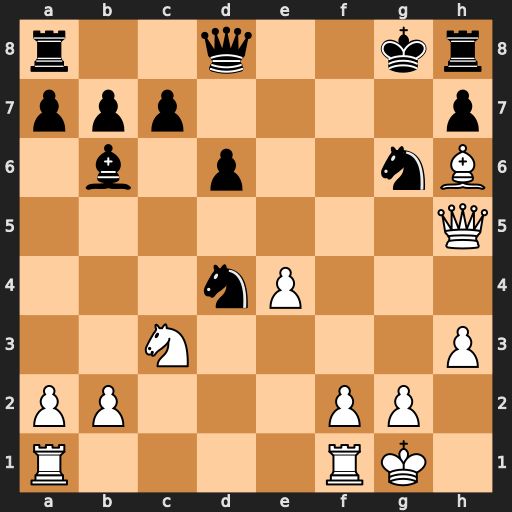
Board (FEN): r2q2kr/ppp4p/1b1p2nB/7Q/3nP3/2N4P/PP3PP1/R4RK1
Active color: w
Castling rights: -
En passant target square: -
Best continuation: Qd5+ Ne6 Qxe6#